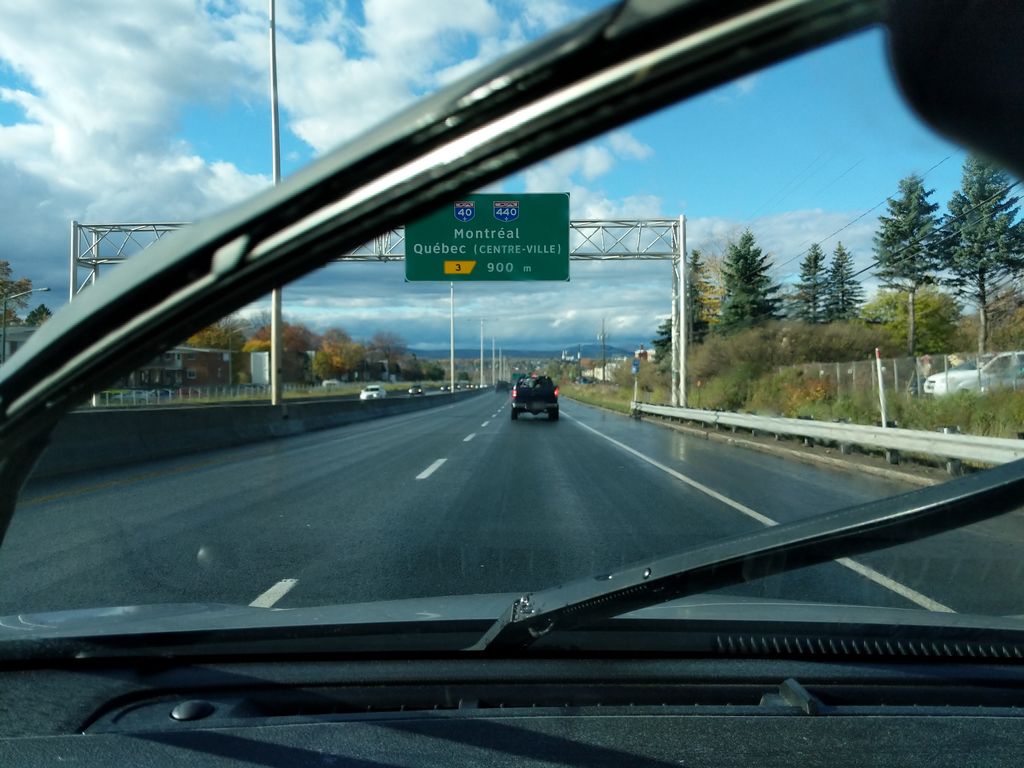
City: quebec_city